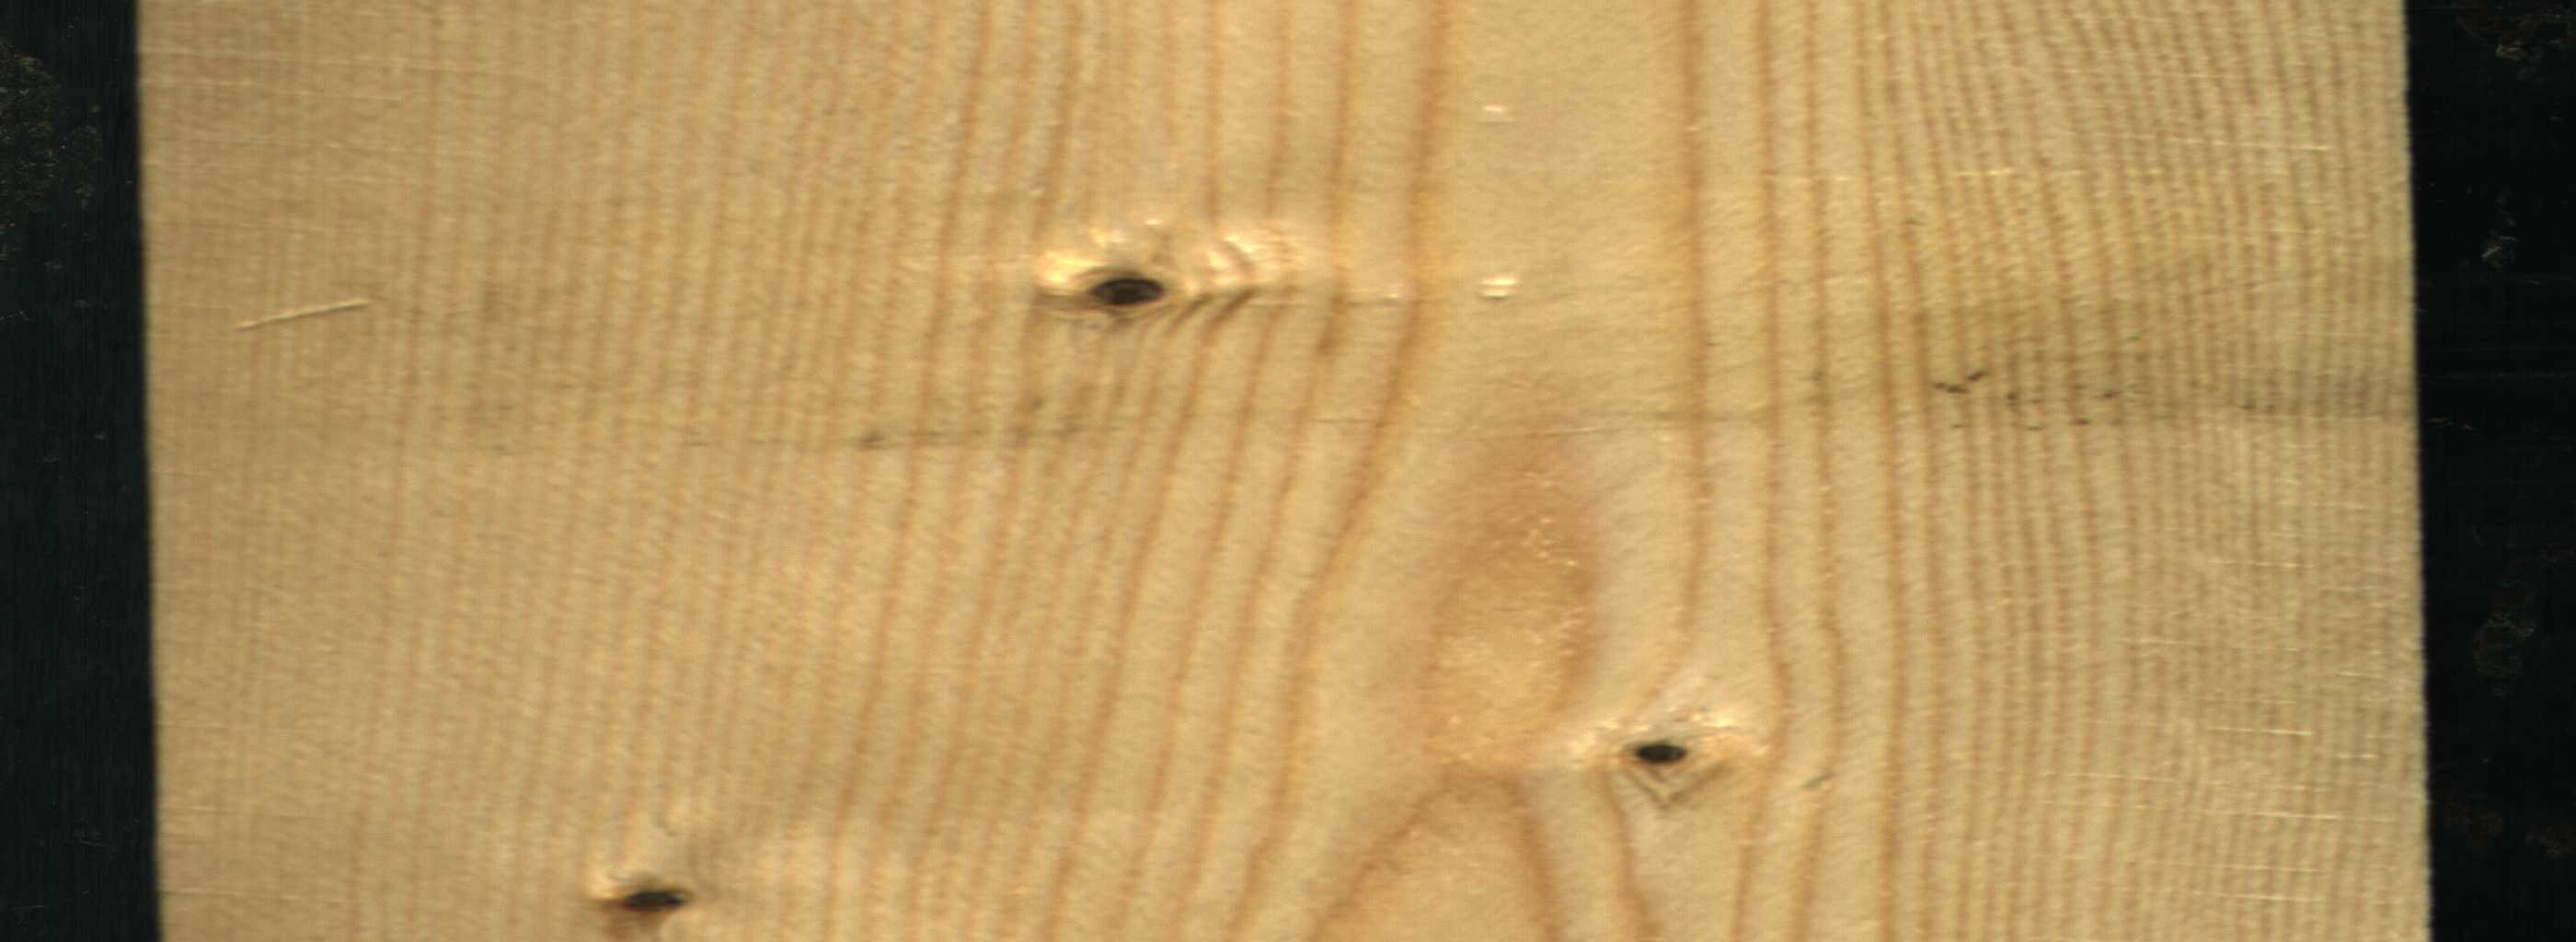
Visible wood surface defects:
Dead_Knot
Dead_Knot
Dead_Knot